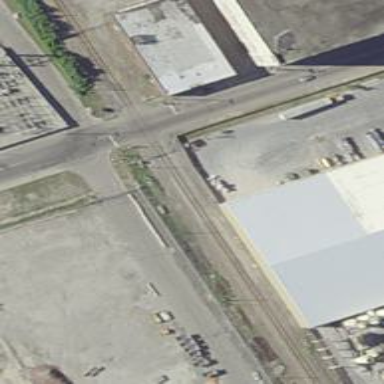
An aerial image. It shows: Railway spur service.